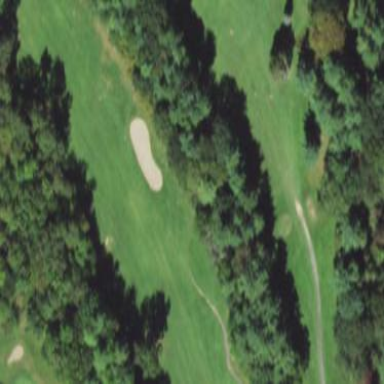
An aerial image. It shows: Grassy area designated as golf fairway.